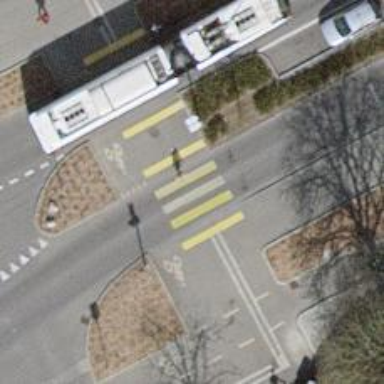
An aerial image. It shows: Tertiary road with trolley wires for electric trolleys.